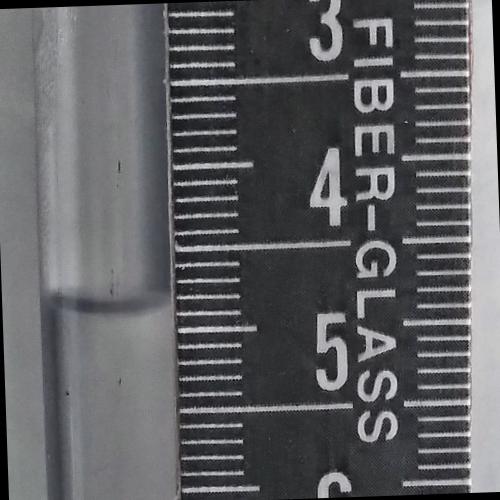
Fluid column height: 4.9 cm